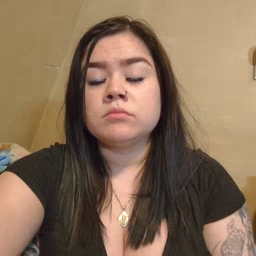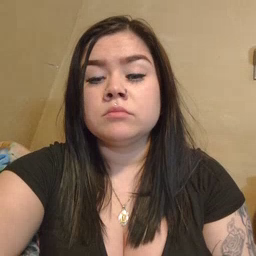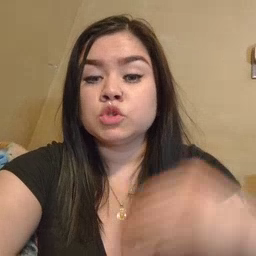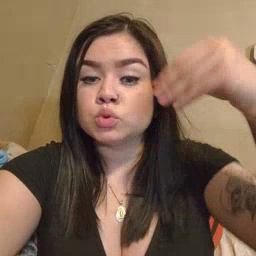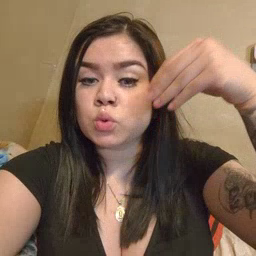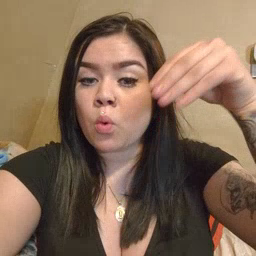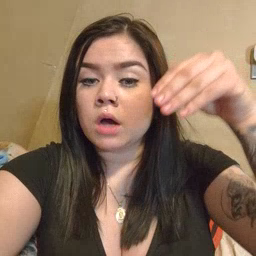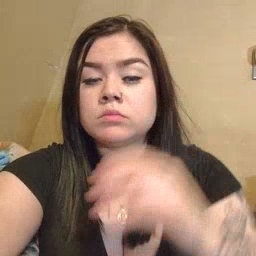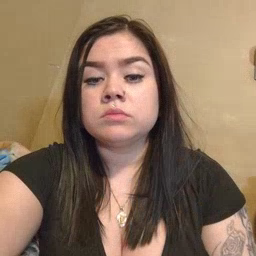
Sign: store